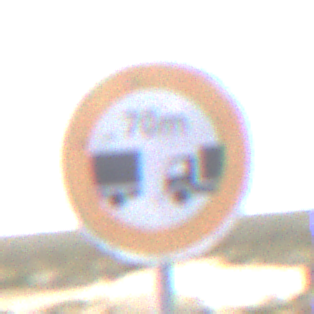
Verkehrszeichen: VerbotUnterschreitenMindestabstand
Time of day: Midday
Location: Outdoor (Nature)
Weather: PartlyCloudy
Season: NotSpecified
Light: Natural